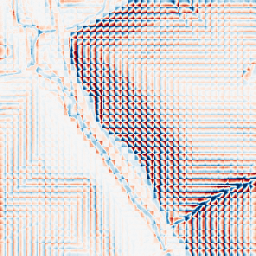
Category: wavelet
Decomposition family: wavelet_dwt
Decomposition parameters: wavelet: haar
level: 3
Upsampling method: quintic
Upsampling parameters: scale: 2
Upsampling scale: 2